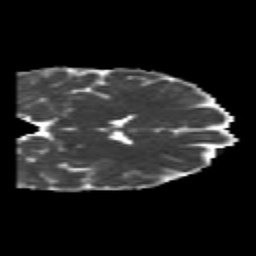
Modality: MD
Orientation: coronal
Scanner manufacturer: siemens
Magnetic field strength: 3 T
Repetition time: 6.8 s
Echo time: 0.093 s